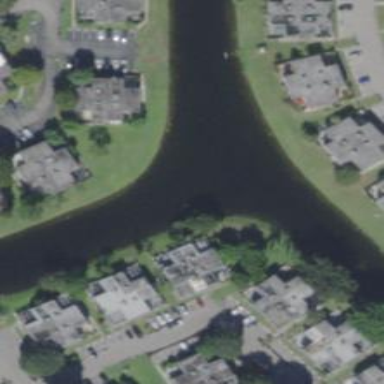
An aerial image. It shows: Canal.